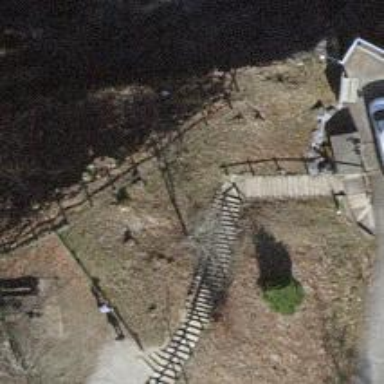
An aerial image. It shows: Set of steps on the road.